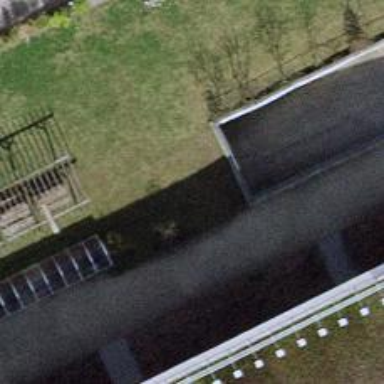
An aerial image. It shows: Driveway tunnel that serves as roadway.